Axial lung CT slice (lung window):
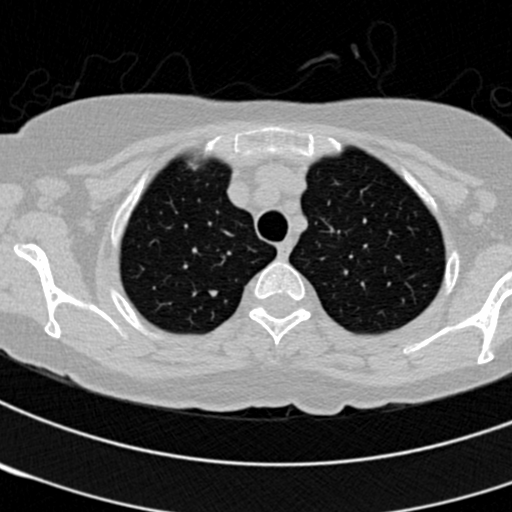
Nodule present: no